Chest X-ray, PA view. Patient: 62 years old, sex F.
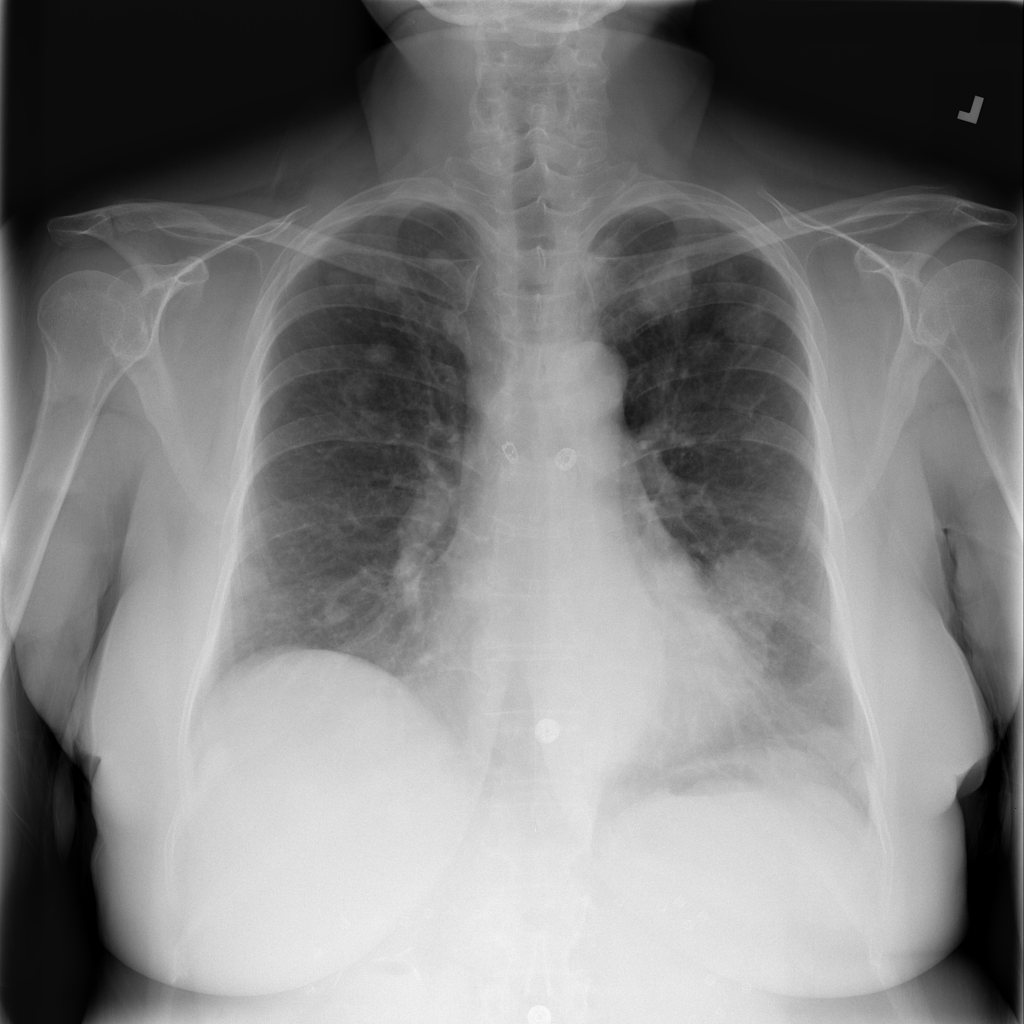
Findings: Mass